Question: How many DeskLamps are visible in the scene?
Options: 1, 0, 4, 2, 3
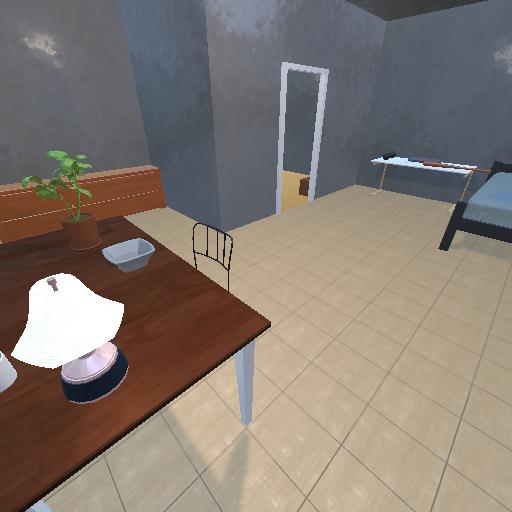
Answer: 1